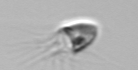
Label: Balanion